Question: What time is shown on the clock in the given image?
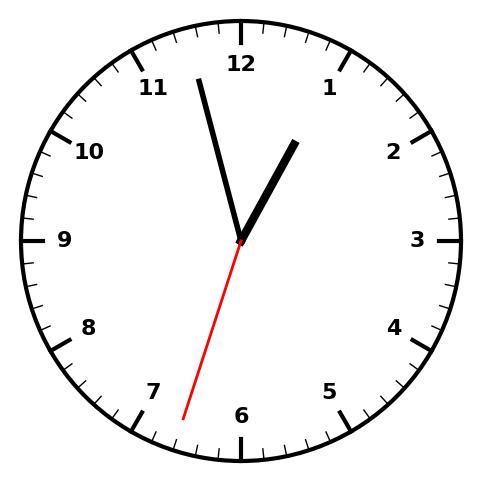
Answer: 12:57:33